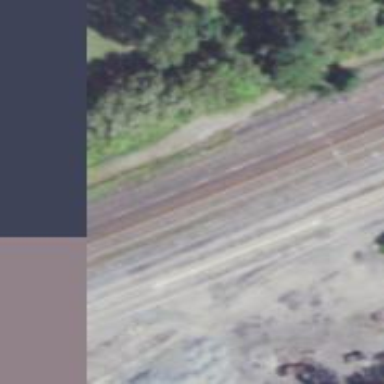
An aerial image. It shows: Railway siding for service.